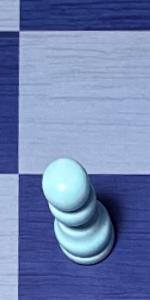
Label: Pawn_White